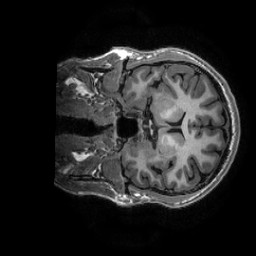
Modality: T1w
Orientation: coronal
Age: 26
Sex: male
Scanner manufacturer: ge
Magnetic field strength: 3 T
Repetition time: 0.0073 s
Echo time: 0.003 s